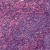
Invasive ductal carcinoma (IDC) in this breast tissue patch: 1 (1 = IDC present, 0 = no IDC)